Question: I'm getting this error when trying to create a new Product in my Rails application.
> Invalid single-table inheritance type: Movie is not a subclass of
Product
How can I resolve this?

controller
'''
class ProductsController < ApplicationController
before_action :set_product, only: [:show, :edit, :update, :destroy]
# GET /products
# GET /products.json
def index
@products = Product.all
end
# GET /products/1
# GET /products/1.json
def show
end
# GET /products/new
def new
@product = Product.new
end
# GET /products/1/edit
def edit
end
# POST /products
# POST /products.json
def create
@product = Product.new(product_params)
respond_to do |format|
if @product.save
format.html { redirect_to @product, notice: 'Product was successfully created.' }
format.json { render action: 'show', status: :created, location: @product }
else
format.html { render action: 'new' }
format.json { render json: @product.errors, status: :unprocessable_entity }
end
end
end
# PATCH/PUT /products/1
# PATCH/PUT /products/1.json
def update
respond_to do |format|
if @product.update(product_params)
format.html { redirect_to @product, notice: 'Product was successfully updated.' }
format.json { head :no_content }
else
format.html { render action: 'edit' }
format.json { render json: @product.errors, status: :unprocessable_entity }
end
end
end
# DELETE /products/1
# DELETE /products/1.json
def destroy
@product.destroy
respond_to do |format|
format.html { redirect_to products_url }
format.json { head :no_content }
end
end
private
# Use callbacks to share common setup or constraints between actions.
def set_product
@product = Product.find(params[:id])
end
# Never trust parameters from the scary internet, only allow the white list through.
def product_params
params.require(:product).permit(:title, :artist, :type, :release_date, :category, :publisher, :format, :description, :sale_price, :rental_price)
end
end
'''
migration
'''
class CreateProducts < ActiveRecord::Migration
def change
create_table :products do |t|
t.string :title
t.string :artist
t.string :type
t.date :release_date
t.string :category
t.string :publisher
t.string :format
t.text :description
t.decimal :sale_price
t.decimal :rental_price
t.timestamps
end
end
end
'''
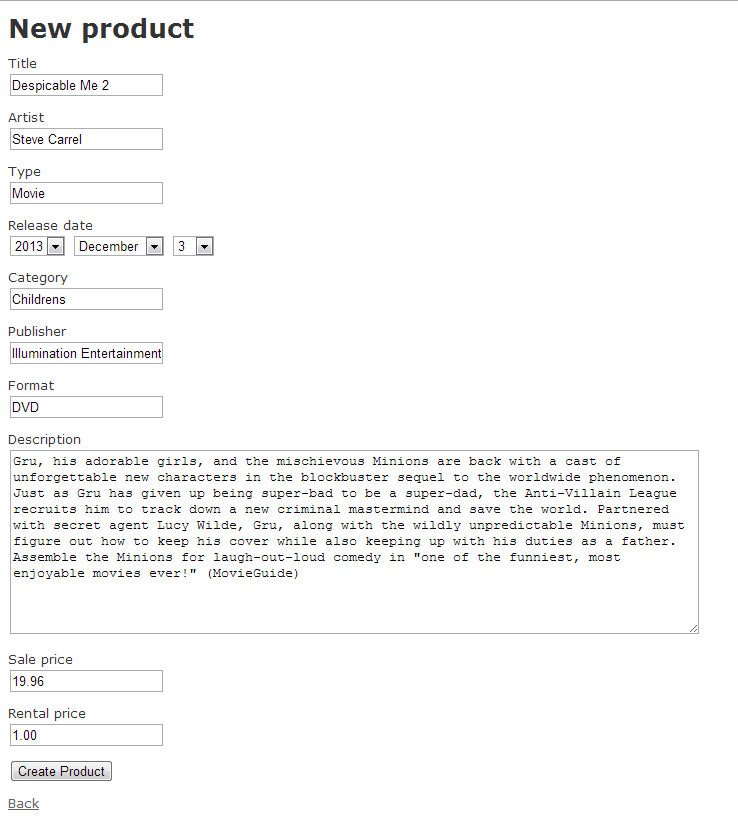
Answer: 'type' as the column name because .
---
But if you really want to use it, for any reason (like if you don't have control on the DB structure), here is what you should do:
First, make sure your Movie model inherits from the (false-)"abstract" model Product:
'''
class Product < ActiveRecord::Base
TYPES = %w( Movie )
before_save :set_type
validates :type, presence: true, :inclusion => { :in => TYPES }
def set_type
raiser "You must override this method in each model inheriting from Product!"
end
# ...
class Movie < Product
def set_type # If you don't implement this method, an error will be raised
self.type = 'Movie'
end
'''
And then in your ProductsController you can manage (CRUD) all kind of products.
---
you just have to define a new Model inheriting from Product, implement it's set_type method and add the type in the product's Constant:
'''
class Book < Product
def set_type
self.type = 'Book'
end
#...
class Product < ActiveRecord::Base
TYPES = %w( Movie Book )
'''